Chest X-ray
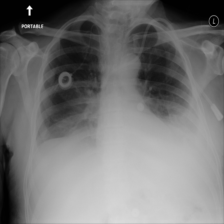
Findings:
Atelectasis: positive
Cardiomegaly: negative
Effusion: negative
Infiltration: negative
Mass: negative
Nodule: negative
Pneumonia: negative
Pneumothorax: negative
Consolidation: positive
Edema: negative
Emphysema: negative
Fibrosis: negative
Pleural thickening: negative
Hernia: negative